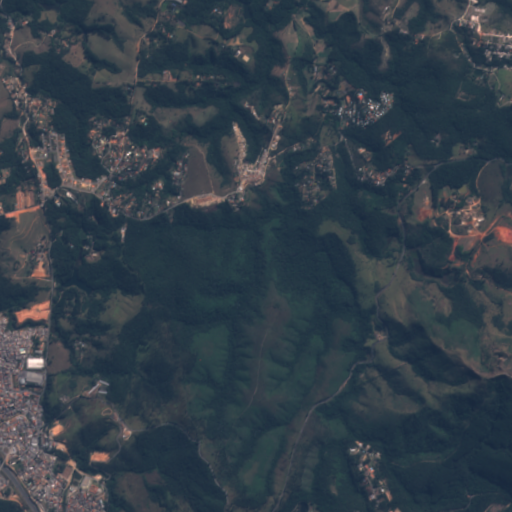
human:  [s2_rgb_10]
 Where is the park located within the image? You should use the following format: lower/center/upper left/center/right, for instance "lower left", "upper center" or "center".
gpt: The park is located in the left of the image.
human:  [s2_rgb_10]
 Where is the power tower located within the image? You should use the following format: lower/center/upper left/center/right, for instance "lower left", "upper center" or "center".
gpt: The power tower is located in the upper right of the image.
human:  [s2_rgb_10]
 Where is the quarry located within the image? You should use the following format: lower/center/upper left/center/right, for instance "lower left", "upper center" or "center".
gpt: The quarry is located in the upper left of the image.
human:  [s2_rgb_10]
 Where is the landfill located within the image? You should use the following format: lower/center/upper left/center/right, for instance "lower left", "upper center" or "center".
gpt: There is no landfill in the image.